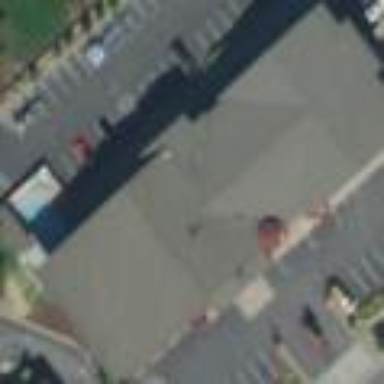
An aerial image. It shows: Hotel building.